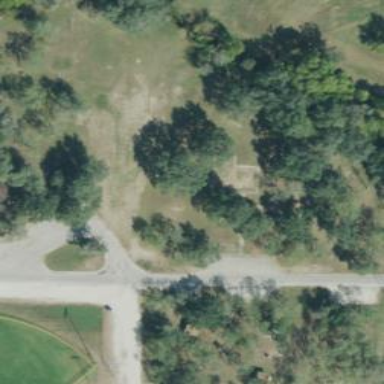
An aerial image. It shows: Disc golf course on leisure land.